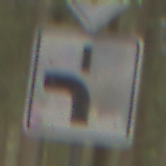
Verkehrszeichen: VerlaufVorfahrtsstrasse5
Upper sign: Vorfahrtsstrasse
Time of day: MorningAfternoon
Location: Outdoor (Nature)
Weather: Overcast
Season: Winter
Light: Natural